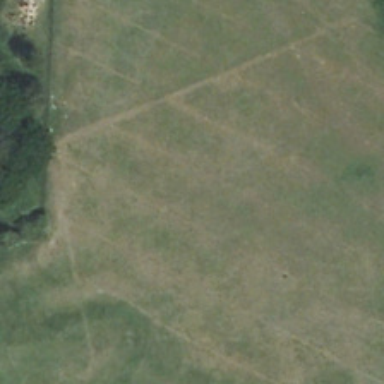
Several green trees are next to a piece of meadow .